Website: crate-barrel
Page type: account-selection
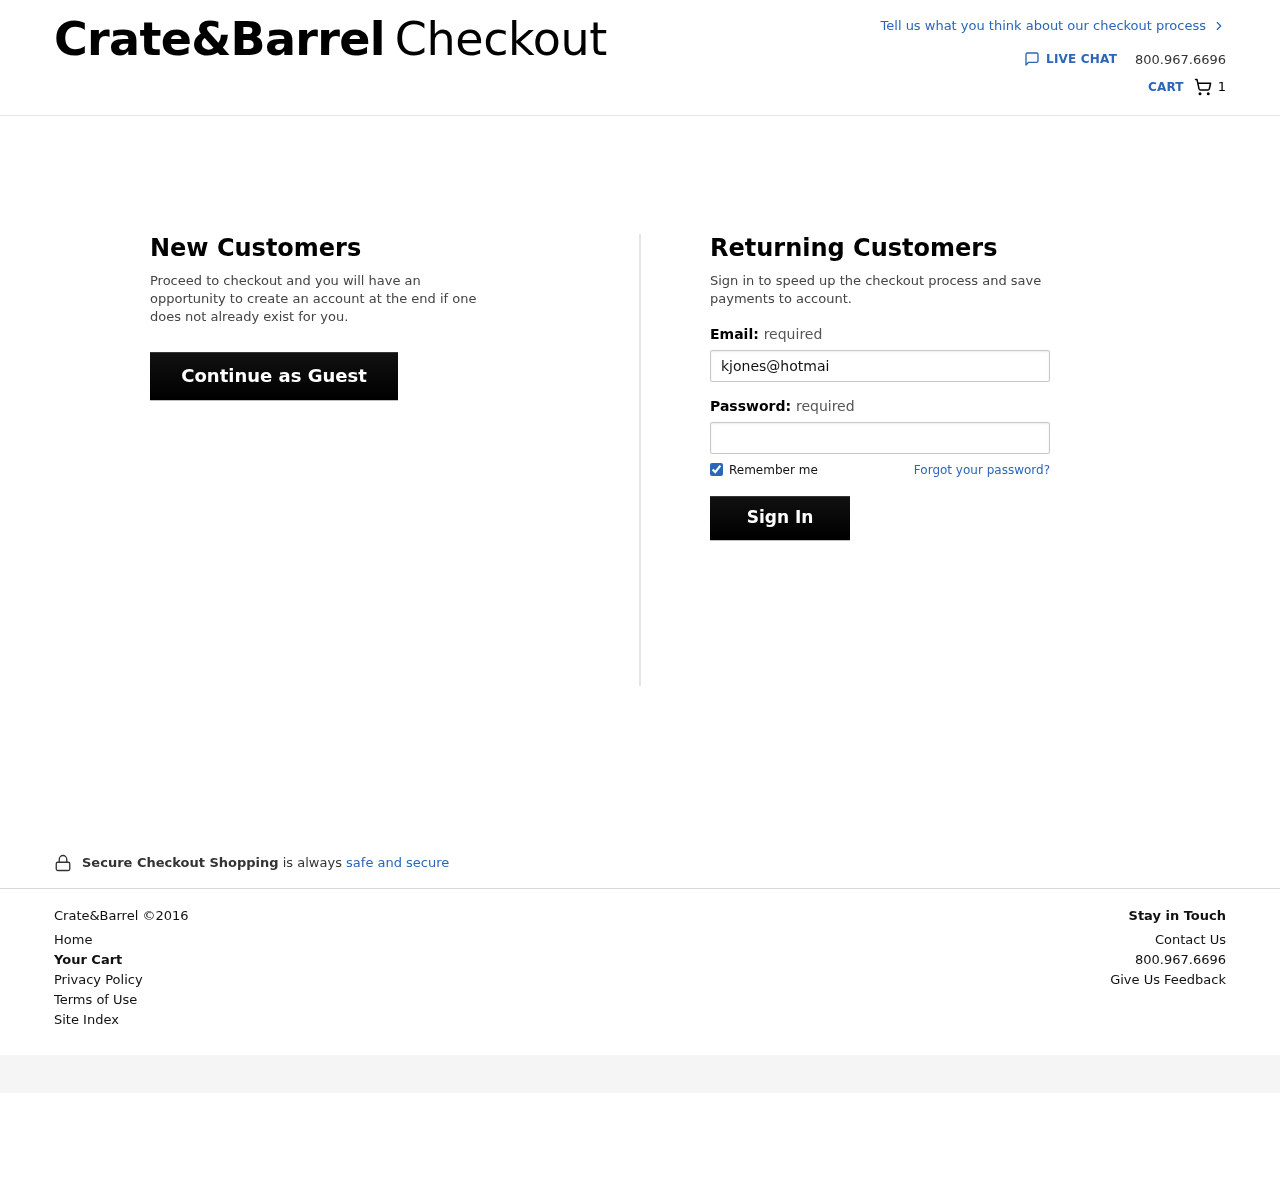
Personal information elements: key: PII_EMAIL
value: kjones@hotmail.com
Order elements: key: ORDER_NUM_ITEMS
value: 1